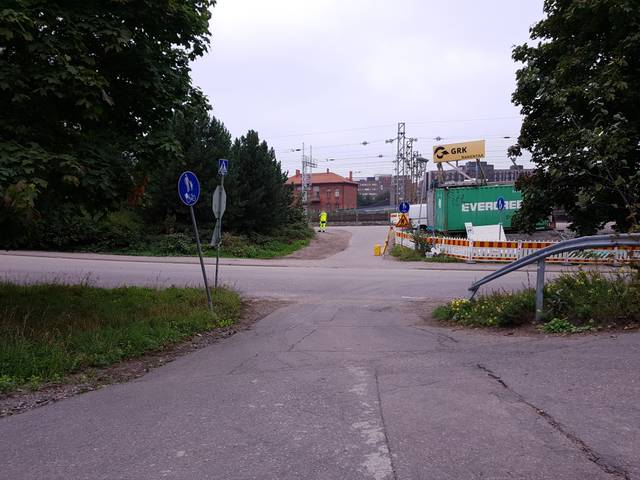
Region: Finland
Coordinates: 60.196, 24.936